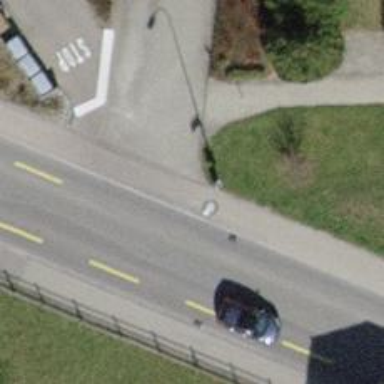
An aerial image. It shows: Bus stop with platform for public transport.